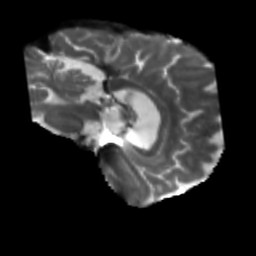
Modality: T2w
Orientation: sagittal
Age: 64
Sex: male
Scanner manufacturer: siemens
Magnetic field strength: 3 T
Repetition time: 5.25 s
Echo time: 0.08 s